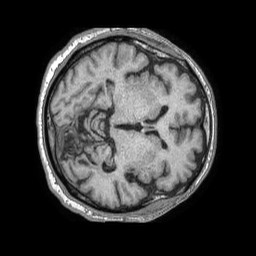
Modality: T1w
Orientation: axial
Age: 83
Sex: male
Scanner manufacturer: philips
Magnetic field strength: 1.5 T
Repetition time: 0.007767 s
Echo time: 0.003549 s